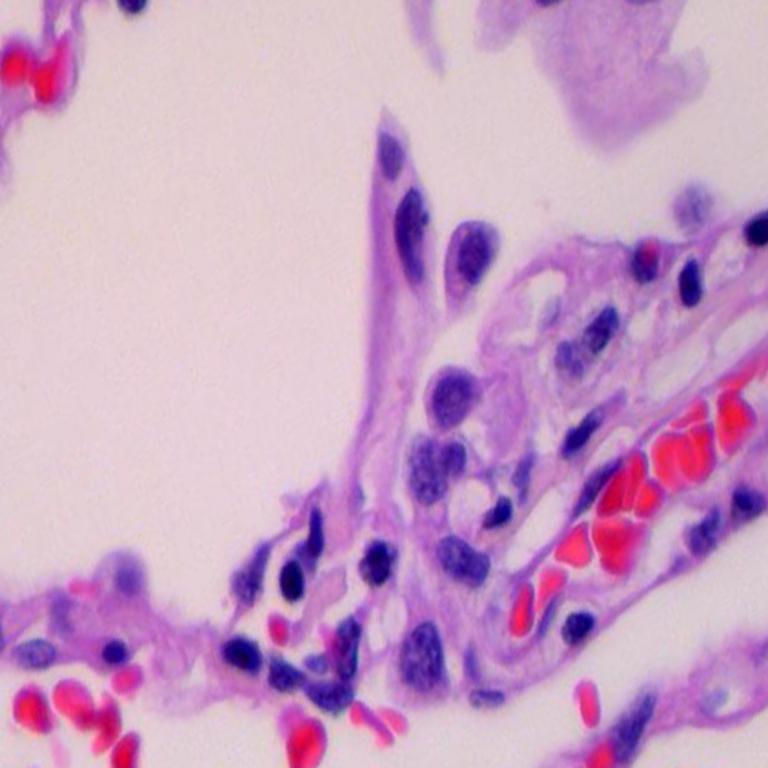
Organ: lung
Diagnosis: benign